Question: Is it possible to create RESTful Web Service using Hibernate in Netbeans 7.4?
I could see wizard to create RESTful Web Service using Persistence, but would like to know how it can be integrated with Hibernate?
Appreciate any help or insight.
I would like to know what I did is the correct method of generating RESTful web services using Hibernate.
First I generated Hibernate Entity classes using NetBeans and then I created RESTful services from Entity classes. So does this creates RESTful Web Services with Hibernate? I could see AbstractFacade classes that is almost like DAO classes
Screen shot for selecting RESTful Web Service from Entity classes

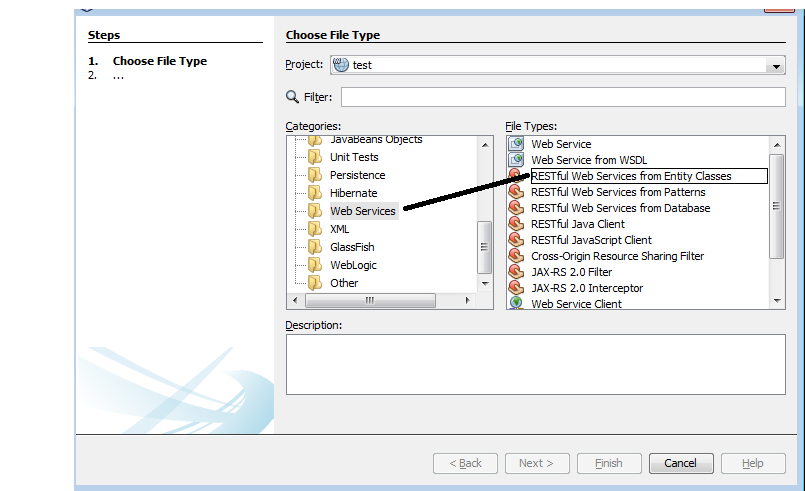
Answer: If you want to build a truly RESTful service, you need to build up a link relation architecture. You're going to need more than Hibernate or Netbeans to do that.
I recommend using the milestone Spring Data REST in conjunction with Hibernate's JPA implementation and Spring HATEOAS. See <URL> as an example which brings all these technologies together.